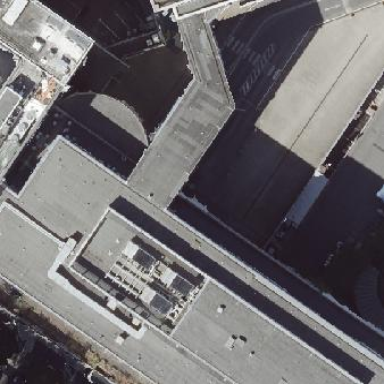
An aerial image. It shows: Part of the building is dedicated to retail space.